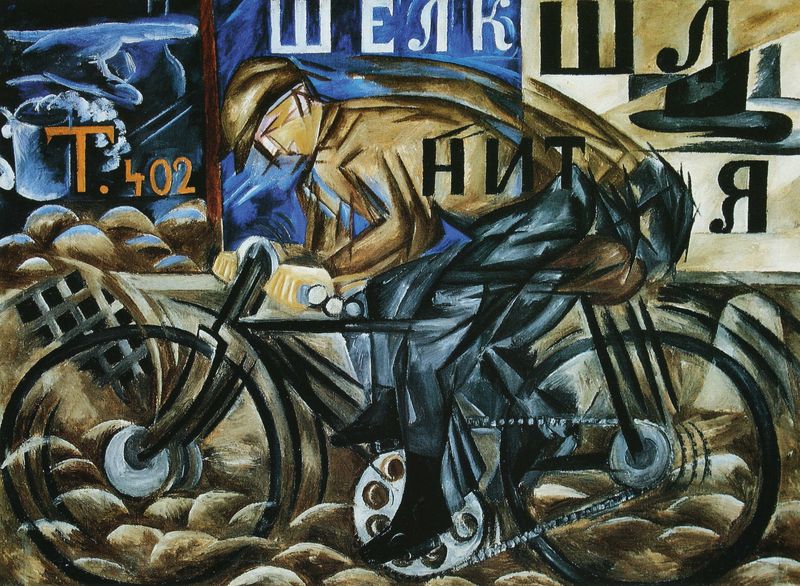
Titel: Der Fahrradfahrer
Künstler: Natalia Gontscharowa
Standort: St. Petersburg
Institution: Russisches Museum
Schlagwörter: blau, dunkel, mann, schatten, weiß, menschen, ocker, bewegung, braun, glas, hell, hut, licht, profil, schaufenster, schwarz, beige, zylinder, hose, kappe, mütze, arme, gesicht, mensch, silber, steine, hände, gitter, realismus, person, rund, räder, sattel, füße, schrift, sitz, pflaster, moderne, russland, kette, speichen, arbeiter, rad, zahlen, ziffern, metall, futurismus, kiesel, text, buchstaben, plakat, gesciht, fahrrad, fahren, chwarz, zahl, leder, lenker, radeln, radfahrer, geschwindigkeit, rundungen, schnelligkeit, gabel, brauns, fahrt, russisch, zahnrad, treten, avantgarde, kyrillisch, kanaldeckel, pedale, russie, gullideckel, pedal, pedalen, radfahren, bicyclette, buxhstben, fahrradfahrer, futurisme, gfesicht, schutzblech, t.402